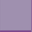
Piece: xx